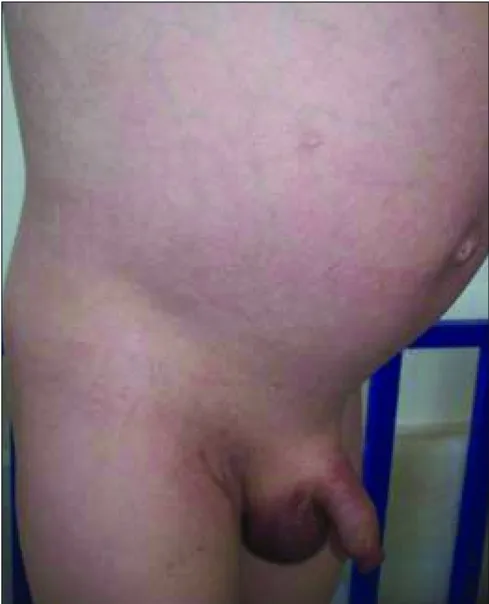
Marked abdominal distention and visible peripheral veins.
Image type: medical_photograph (skin_photograph)